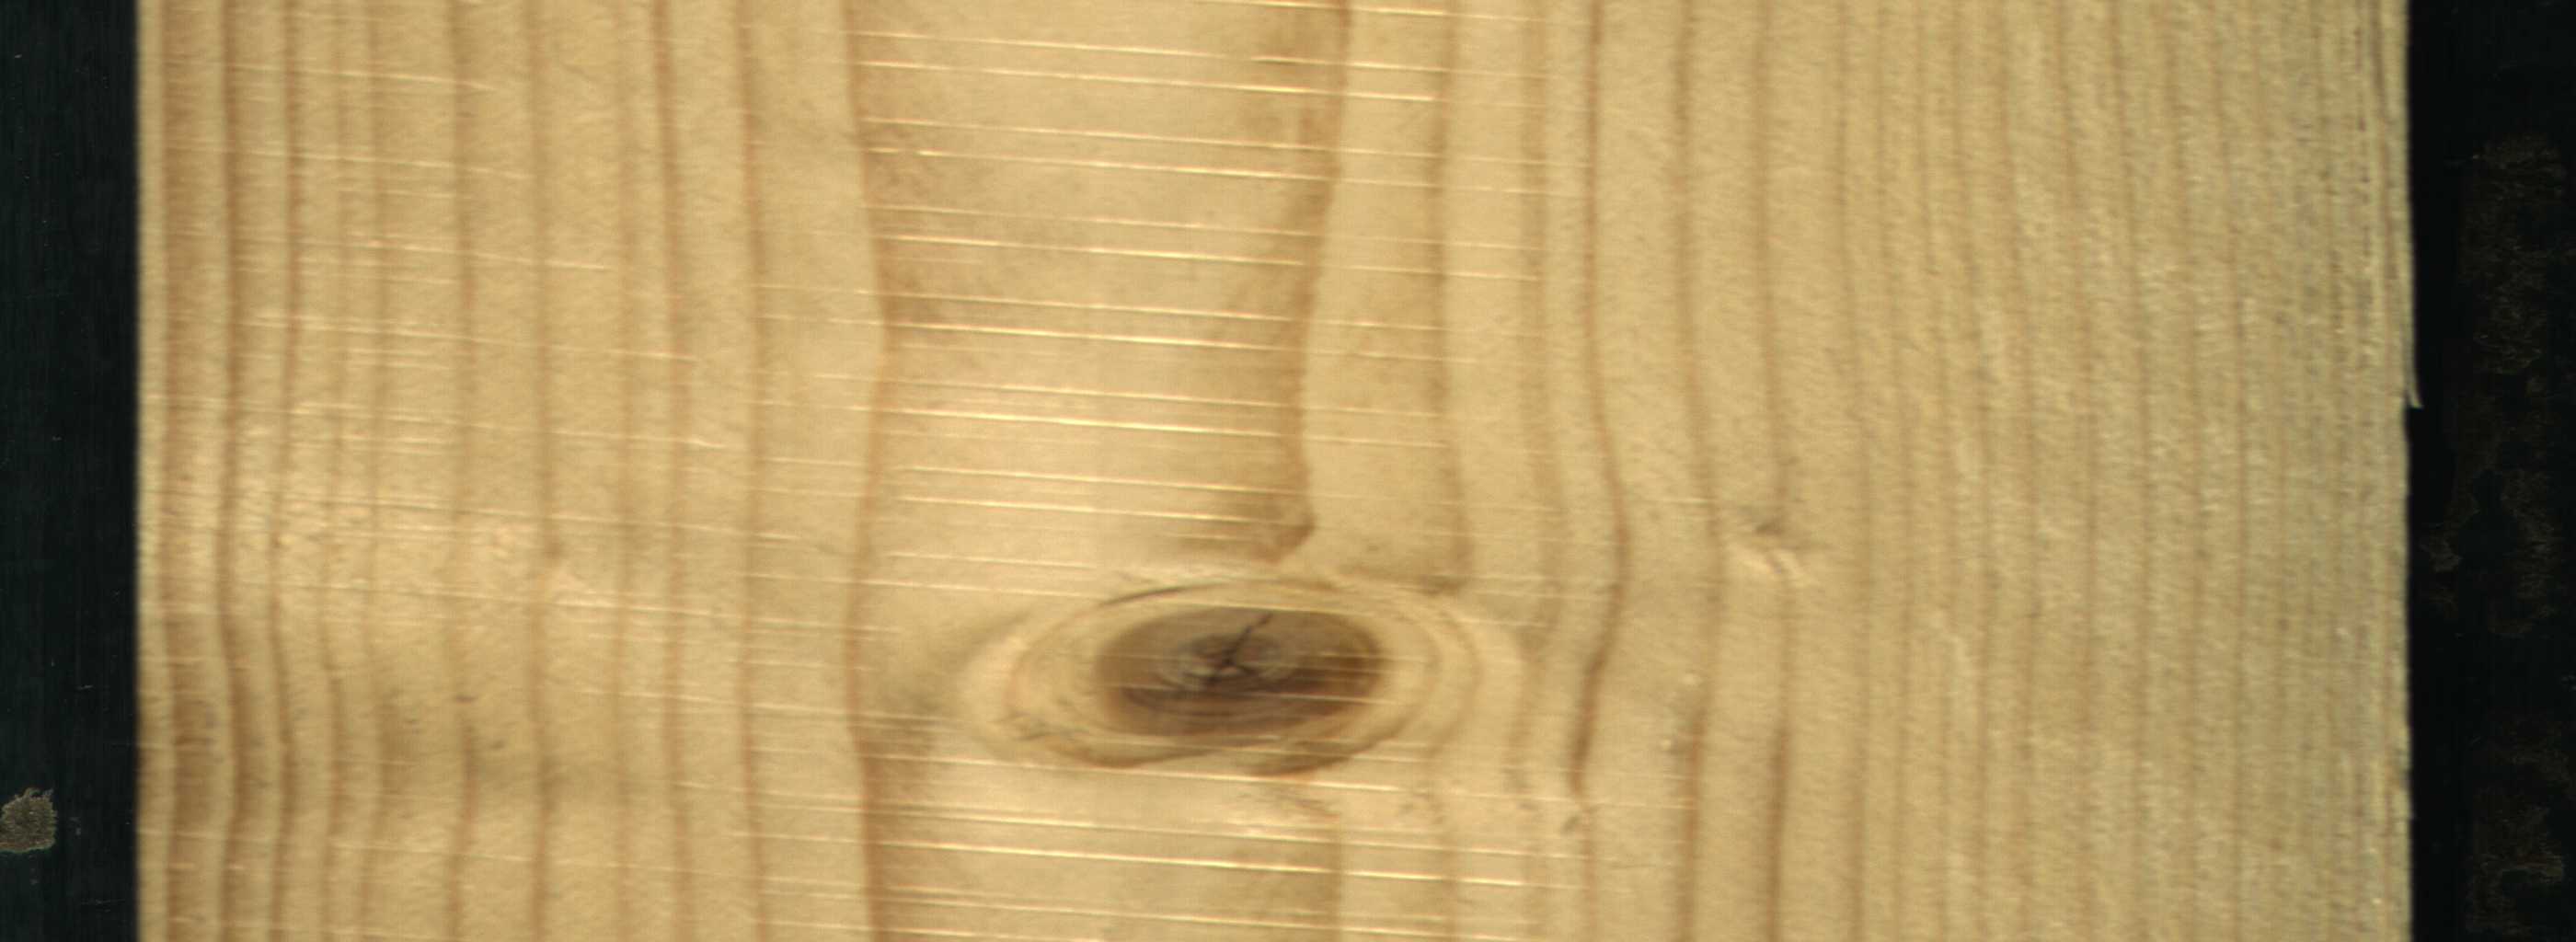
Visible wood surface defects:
knot_with_crack